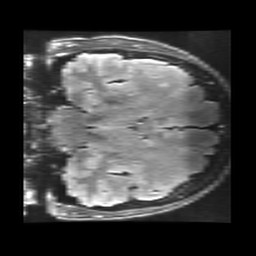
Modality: FLAIR
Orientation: coronal
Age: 62
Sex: female
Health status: healthy
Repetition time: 12 s
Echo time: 0.09782 s